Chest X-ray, PA view. Patient: 61 years old, sex F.
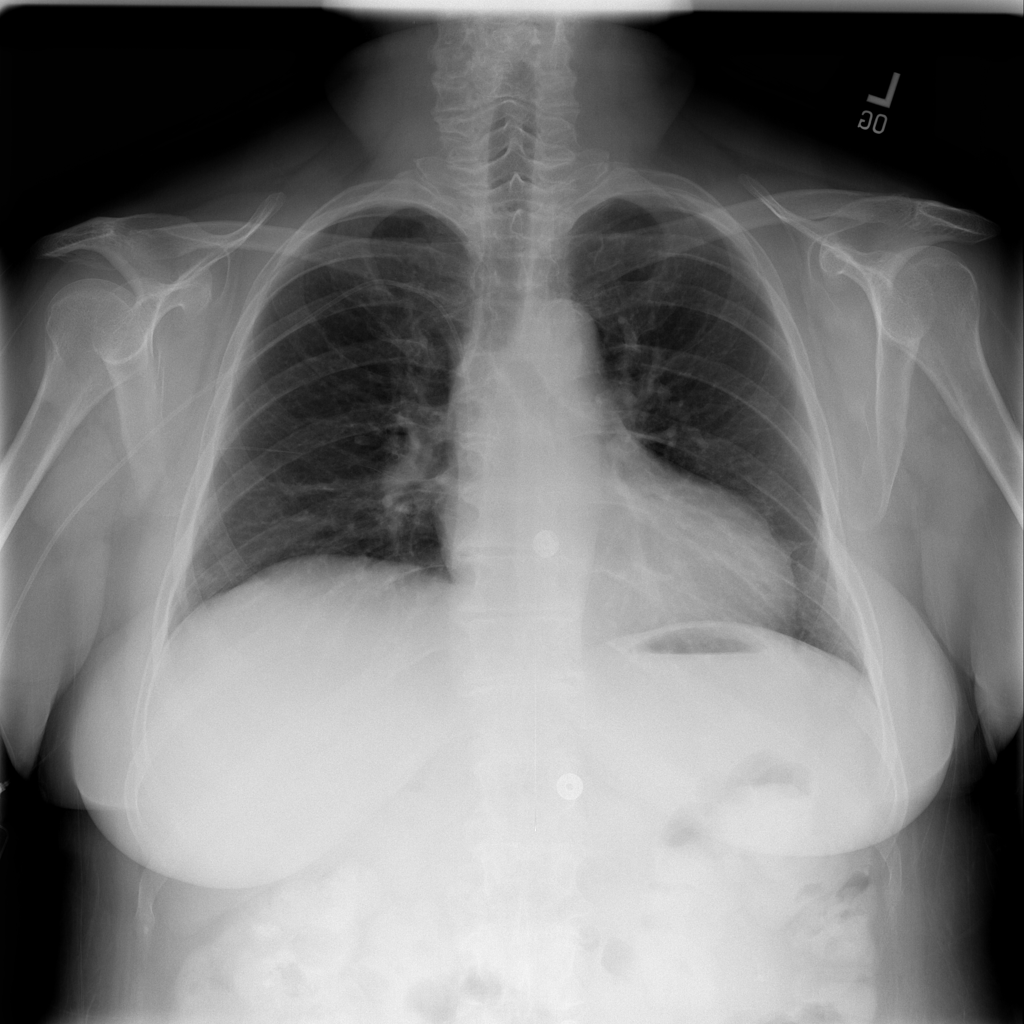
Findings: No Finding